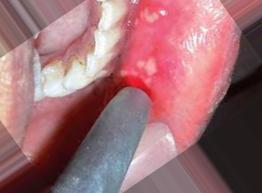
Condition: Mouth Ulcer